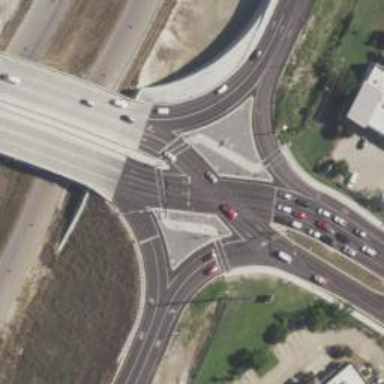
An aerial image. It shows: Asphalt surface motorway link with diverging diamond interchange.